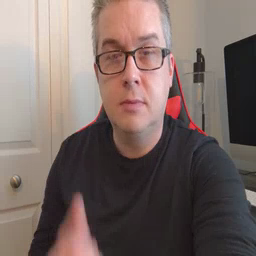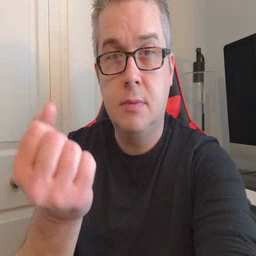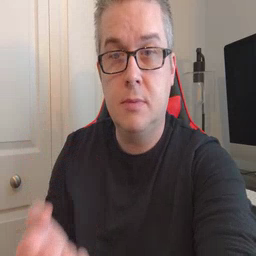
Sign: drawer